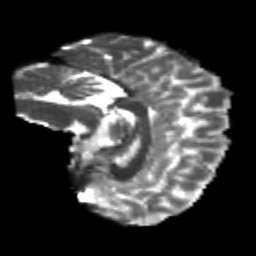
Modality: T2w
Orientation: sagittal
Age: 23
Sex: female
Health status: healthy
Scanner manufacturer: philips
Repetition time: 7.384 s
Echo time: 0.08599 s